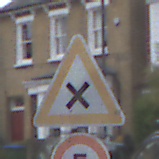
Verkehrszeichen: KreuzungOderEinmuendung
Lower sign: Geschwindigkeit5
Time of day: MorningAfternoon
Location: Outdoor (Urban)
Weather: Overcast
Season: NotSpecified
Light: Natural